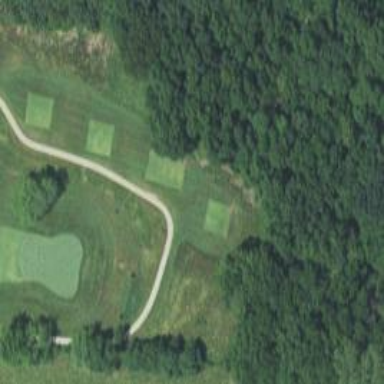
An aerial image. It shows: Pathway for golfing.